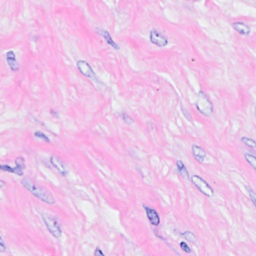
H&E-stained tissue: Breast